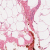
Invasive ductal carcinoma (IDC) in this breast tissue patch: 0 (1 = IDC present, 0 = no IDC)